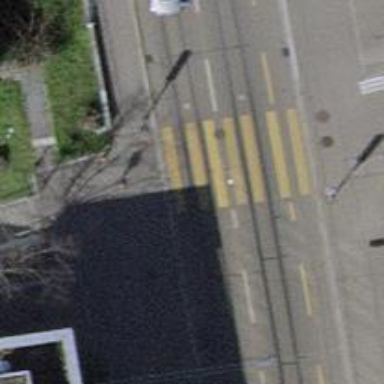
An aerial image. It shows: Kerb serving as barrier.